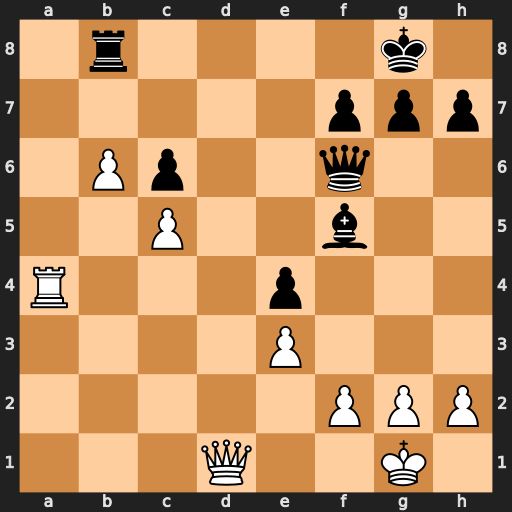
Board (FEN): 1r4k1/5ppp/1Pp2q2/2P2b2/R3p3/4P3/5PPP/3Q2K1
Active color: w
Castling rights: -
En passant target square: -
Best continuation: b7 Qe7 Ra8